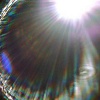
Label: sunburn